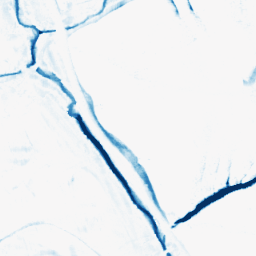
Category: morphological
Decomposition family: morphological_square
Decomposition parameters: operation: closing
size: 10
Upsampling method: bilinear
Upsampling parameters: scale: 8
Upsampling scale: 8